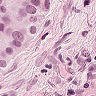
Metastatic tissue present: yes